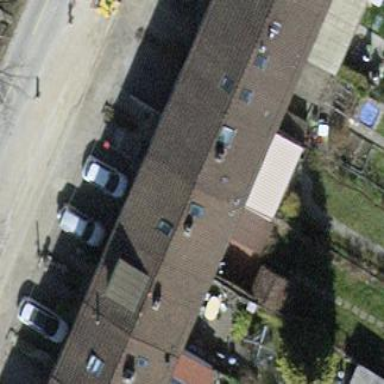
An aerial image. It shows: Terrace building with tile roof.